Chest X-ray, AP view. Patient: 26 years old, sex F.
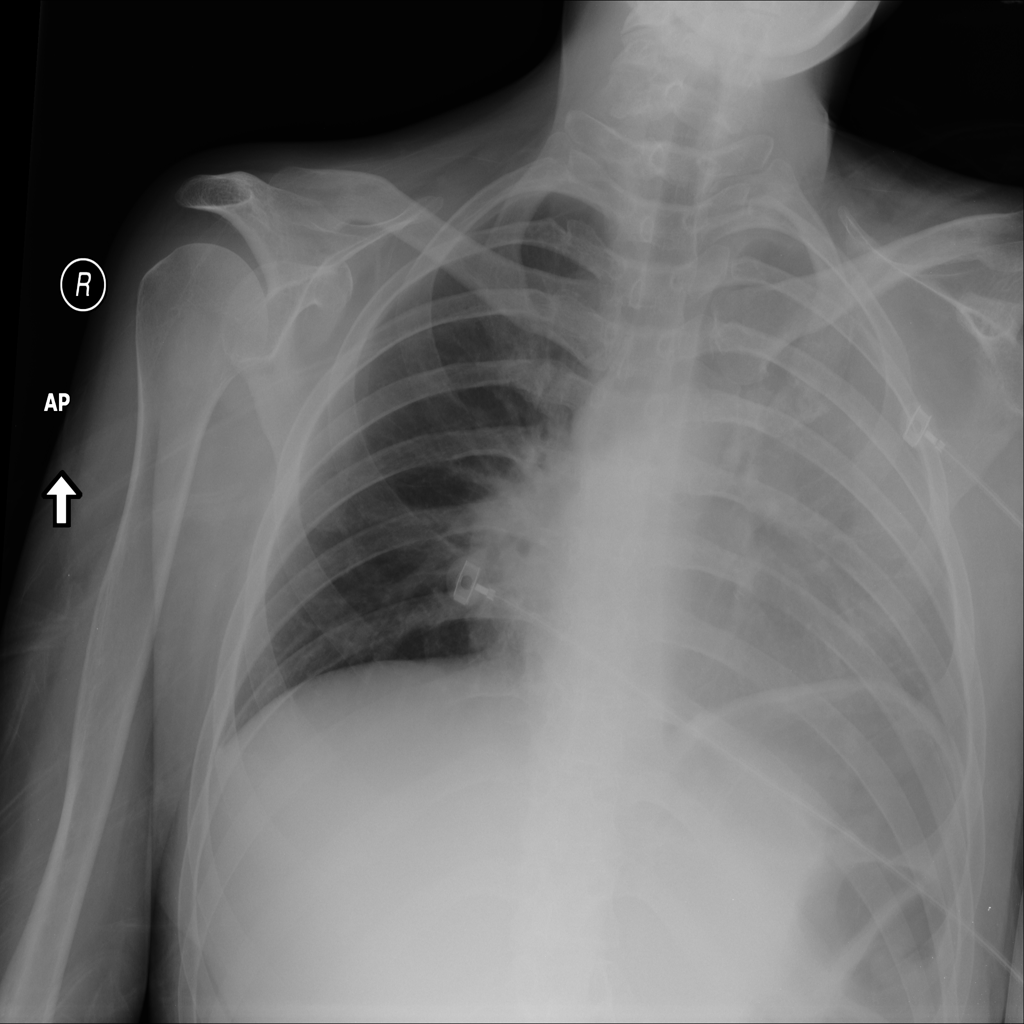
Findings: Consolidation